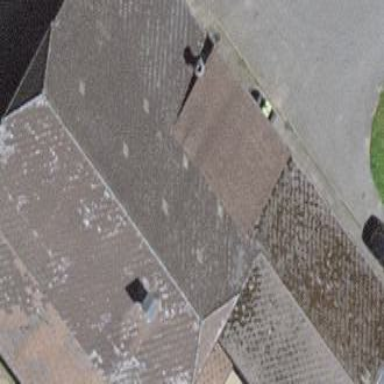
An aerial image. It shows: Barn.